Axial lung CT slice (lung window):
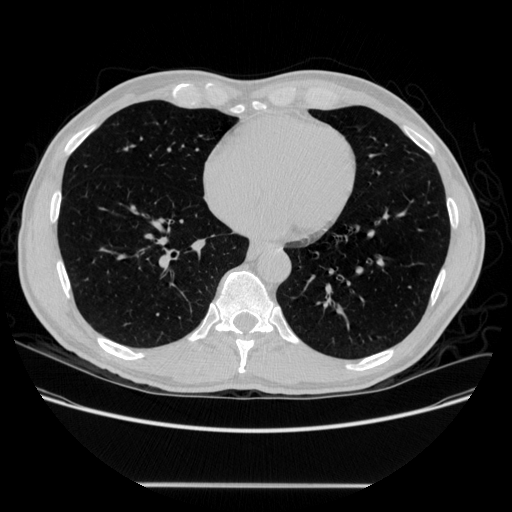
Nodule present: no